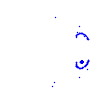
Particle: pion